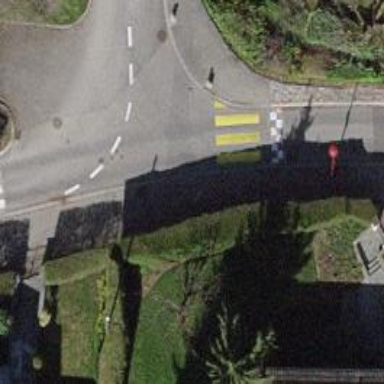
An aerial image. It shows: Uncontrolled crossing on the road.